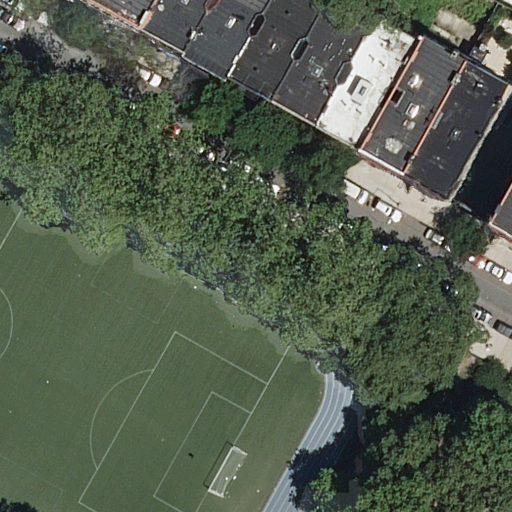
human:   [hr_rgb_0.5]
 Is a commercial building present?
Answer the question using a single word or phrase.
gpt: no

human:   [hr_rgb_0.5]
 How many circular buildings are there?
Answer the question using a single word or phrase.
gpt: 0

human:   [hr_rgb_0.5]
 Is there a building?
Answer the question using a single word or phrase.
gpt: yes

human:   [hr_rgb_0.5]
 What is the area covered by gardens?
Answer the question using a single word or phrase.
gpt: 163m2

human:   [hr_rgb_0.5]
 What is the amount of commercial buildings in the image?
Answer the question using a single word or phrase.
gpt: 0

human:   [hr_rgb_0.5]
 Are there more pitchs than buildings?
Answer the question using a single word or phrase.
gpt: no

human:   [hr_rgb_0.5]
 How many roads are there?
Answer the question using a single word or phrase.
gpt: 1

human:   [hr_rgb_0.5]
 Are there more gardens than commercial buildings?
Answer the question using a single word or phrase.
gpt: yes

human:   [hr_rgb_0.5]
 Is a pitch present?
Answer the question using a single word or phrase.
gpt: yes

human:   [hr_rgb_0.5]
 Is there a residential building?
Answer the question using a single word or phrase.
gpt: yes

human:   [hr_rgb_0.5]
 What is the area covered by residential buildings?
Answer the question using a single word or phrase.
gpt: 1495m2

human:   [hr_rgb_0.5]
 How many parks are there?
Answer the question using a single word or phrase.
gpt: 1

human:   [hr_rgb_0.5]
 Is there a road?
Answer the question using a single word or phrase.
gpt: yes

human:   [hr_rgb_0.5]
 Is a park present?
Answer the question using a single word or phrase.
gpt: yes

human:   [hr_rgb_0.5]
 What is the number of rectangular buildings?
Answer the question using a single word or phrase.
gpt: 5

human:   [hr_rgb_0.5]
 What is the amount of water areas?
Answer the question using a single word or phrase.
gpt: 0

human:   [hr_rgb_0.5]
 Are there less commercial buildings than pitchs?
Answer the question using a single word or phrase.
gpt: yes

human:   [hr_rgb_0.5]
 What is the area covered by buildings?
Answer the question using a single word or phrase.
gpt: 1495m2

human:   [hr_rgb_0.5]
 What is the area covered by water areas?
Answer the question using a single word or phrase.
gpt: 0m2

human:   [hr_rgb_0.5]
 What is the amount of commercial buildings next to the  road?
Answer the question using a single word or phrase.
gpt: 0

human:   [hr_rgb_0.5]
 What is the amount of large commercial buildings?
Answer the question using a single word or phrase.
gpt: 0

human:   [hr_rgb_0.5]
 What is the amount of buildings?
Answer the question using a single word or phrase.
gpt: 9

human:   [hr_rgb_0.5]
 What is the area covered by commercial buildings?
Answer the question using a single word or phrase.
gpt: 0m2

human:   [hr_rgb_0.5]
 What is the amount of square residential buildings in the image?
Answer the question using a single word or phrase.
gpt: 0

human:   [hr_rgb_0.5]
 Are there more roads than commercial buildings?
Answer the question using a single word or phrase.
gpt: yes

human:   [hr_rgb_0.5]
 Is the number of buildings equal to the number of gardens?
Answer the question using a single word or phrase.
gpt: no

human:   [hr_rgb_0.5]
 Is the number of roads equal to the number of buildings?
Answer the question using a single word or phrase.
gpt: no

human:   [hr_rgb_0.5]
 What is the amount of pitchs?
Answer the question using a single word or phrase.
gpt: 1

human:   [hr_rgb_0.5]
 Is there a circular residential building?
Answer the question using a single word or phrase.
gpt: no

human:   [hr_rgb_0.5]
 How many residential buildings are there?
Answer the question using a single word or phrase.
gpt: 9

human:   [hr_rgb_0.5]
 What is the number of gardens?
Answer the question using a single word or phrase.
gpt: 1

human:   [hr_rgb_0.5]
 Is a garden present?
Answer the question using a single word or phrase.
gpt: yes

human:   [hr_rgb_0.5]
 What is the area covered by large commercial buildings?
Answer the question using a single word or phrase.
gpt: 0m2

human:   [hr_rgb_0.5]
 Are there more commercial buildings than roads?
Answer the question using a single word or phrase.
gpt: no

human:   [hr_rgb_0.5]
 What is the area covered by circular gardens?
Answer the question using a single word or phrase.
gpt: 0m2

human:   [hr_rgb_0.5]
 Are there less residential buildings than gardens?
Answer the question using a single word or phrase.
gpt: no

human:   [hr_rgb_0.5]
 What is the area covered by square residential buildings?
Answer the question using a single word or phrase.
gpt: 0m2

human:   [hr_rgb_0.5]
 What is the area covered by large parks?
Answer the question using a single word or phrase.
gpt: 1436m2

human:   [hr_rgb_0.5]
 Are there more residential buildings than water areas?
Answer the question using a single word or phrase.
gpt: yes

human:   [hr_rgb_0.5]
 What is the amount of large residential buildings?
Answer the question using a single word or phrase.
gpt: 0

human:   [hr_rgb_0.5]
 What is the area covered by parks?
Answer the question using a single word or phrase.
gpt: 1436m2

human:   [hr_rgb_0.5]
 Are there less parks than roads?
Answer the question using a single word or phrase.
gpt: no

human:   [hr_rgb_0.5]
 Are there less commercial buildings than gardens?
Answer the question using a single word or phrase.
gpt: yes

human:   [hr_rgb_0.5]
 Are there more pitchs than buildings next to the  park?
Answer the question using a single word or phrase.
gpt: no

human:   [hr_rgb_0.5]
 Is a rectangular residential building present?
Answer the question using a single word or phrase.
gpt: yes

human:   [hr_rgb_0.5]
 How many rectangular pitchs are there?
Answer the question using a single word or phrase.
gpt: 1

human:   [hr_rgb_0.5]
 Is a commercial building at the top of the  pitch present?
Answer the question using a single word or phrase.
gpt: no

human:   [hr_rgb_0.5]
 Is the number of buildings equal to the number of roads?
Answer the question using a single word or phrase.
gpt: no

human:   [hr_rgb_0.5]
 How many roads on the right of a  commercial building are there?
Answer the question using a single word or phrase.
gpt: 0

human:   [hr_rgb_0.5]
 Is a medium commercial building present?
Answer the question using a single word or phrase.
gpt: no

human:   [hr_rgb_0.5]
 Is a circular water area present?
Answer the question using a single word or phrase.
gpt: no

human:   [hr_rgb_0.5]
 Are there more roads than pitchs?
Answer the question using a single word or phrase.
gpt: no

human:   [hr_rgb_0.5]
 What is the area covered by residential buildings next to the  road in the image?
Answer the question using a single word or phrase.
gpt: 1495m2

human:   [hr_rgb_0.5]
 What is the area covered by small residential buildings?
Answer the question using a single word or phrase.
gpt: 152m2

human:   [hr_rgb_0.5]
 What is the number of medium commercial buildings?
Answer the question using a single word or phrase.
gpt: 0

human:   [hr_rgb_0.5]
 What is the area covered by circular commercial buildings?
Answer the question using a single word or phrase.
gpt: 0m2

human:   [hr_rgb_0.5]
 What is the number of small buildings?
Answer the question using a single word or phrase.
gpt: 3

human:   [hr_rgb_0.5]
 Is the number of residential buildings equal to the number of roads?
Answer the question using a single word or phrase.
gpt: no

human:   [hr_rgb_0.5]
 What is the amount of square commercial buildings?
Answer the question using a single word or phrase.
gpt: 0

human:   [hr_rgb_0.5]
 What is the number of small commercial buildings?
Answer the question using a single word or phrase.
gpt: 0

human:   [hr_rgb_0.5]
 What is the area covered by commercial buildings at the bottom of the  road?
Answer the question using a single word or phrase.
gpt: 0m2

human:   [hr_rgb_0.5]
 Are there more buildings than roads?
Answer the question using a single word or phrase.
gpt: yes

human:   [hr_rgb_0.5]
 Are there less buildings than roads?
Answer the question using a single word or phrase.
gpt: no

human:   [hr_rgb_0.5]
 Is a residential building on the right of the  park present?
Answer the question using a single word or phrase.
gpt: yes